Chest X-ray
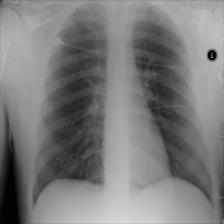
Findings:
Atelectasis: negative
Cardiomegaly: negative
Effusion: negative
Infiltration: negative
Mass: negative
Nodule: negative
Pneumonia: negative
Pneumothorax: negative
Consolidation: negative
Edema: negative
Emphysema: negative
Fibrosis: negative
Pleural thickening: negative
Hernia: negative